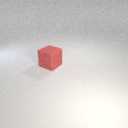
large red rubber cube